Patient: sex F, age 58
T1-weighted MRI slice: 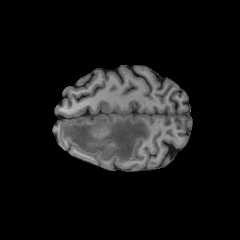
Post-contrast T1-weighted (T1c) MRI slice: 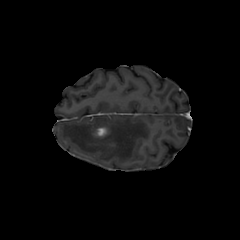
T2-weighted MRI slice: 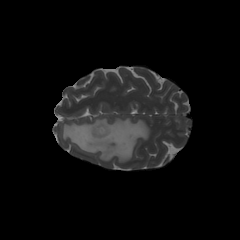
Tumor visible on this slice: yes
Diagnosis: Glioblastoma, IDH-wildtype
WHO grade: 4